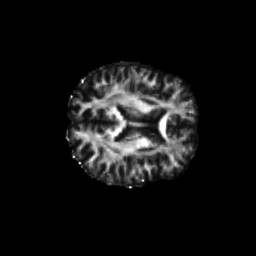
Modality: FA
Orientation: axial
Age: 63
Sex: female
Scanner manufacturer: siemens
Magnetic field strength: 3 T
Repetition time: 8.6 s
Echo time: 0.095 s